Interaction volume radius: 10 \u00c5
Interaction volume height: 10 \u00c5
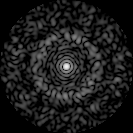
Disorder parameter: 0.8131